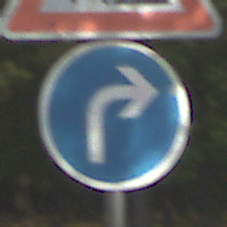
Verkehrszeichen: VorgeschriebeneFahrtrichtungRechts
Zusatzzeichen oben: Arbeitsstelle
Umgebung: Outdoor, Suburban
Tageszeit: MorningAfternoon
Wetter: Clear
Licht: Natural
Jahreszeit: NotSpecified
Kontrast: HighContrast